Interaction volume radius: 5 \u00c5
Interaction volume height: 20 \u00c5
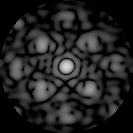
Disorder parameter: 0.5091